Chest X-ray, PA view. Patient: 50 years old, sex F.
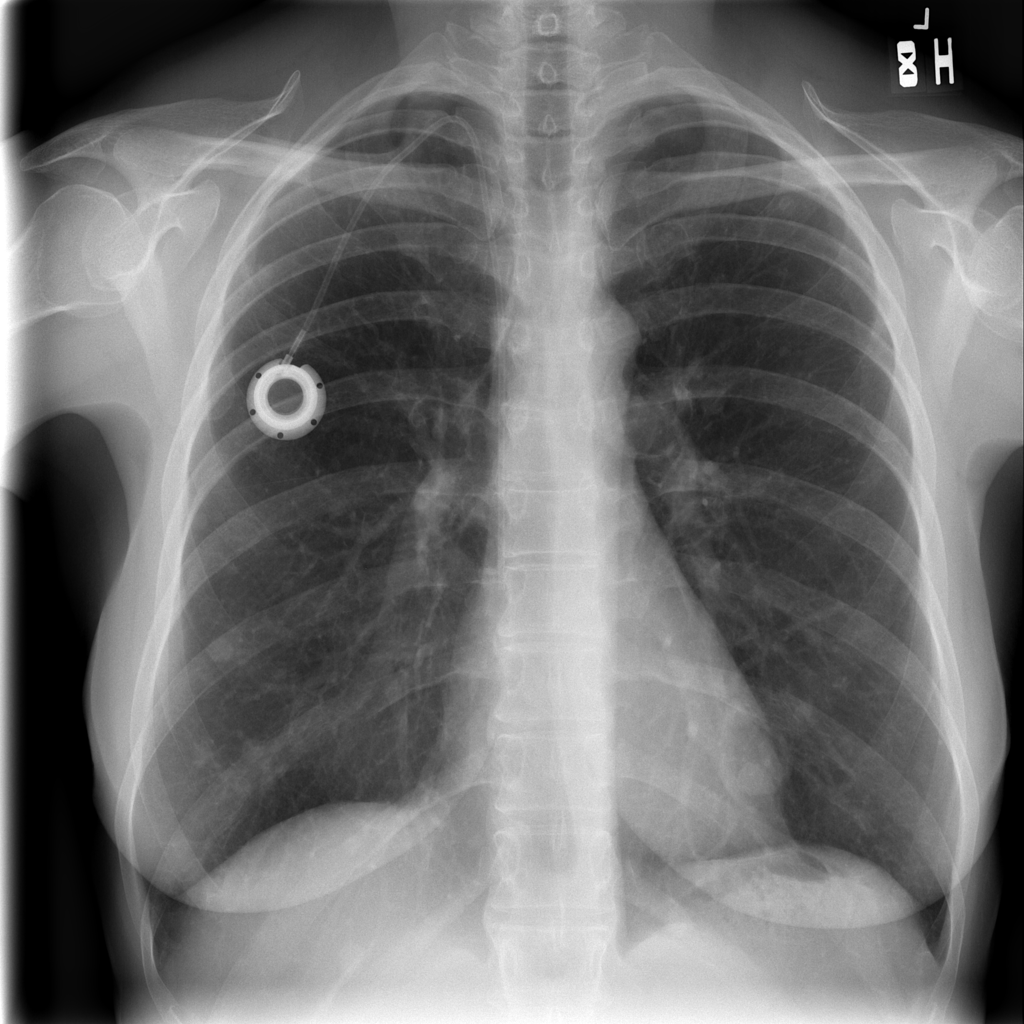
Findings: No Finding